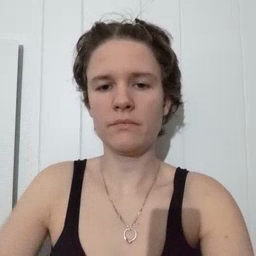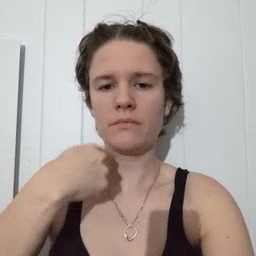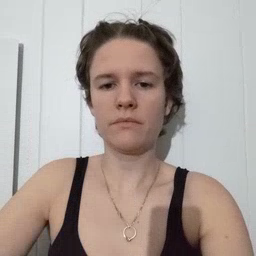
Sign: zipper